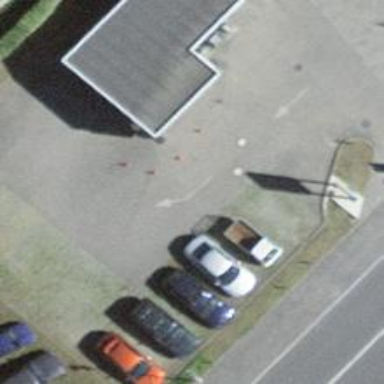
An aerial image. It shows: Bus stop with shelter.